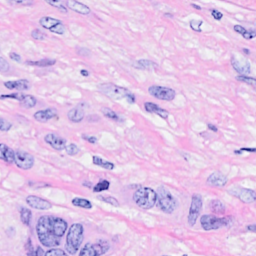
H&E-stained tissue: Breast